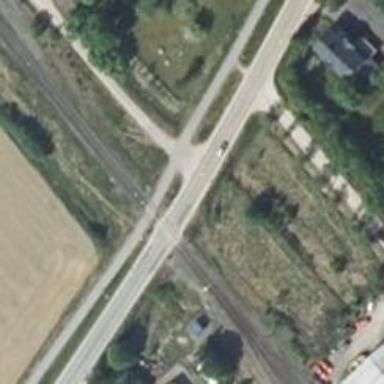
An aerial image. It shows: Level crossing with lights and saltire.